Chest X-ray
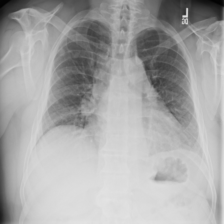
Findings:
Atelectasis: negative
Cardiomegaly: negative
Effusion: negative
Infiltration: negative
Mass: positive
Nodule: negative
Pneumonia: negative
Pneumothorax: negative
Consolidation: negative
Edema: negative
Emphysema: positive
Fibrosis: negative
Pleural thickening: negative
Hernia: negative